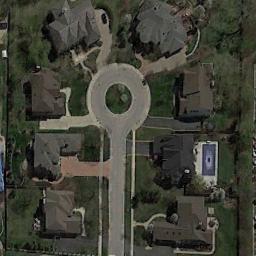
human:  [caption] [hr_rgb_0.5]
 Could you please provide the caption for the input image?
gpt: Many buildings are in medium residential area .

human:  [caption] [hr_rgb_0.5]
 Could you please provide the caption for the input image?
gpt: The medium residential is on the grass next to the road .

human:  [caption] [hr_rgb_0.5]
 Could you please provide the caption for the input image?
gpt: There are several roads next to the medium-sized residential area .

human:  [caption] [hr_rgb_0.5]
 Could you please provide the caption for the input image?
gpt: The medium residential area is well green and has some neatly arranged houses along the road .

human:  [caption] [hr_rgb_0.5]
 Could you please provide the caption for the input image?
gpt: There are some brown buildings on green lawns on the medium residential area .